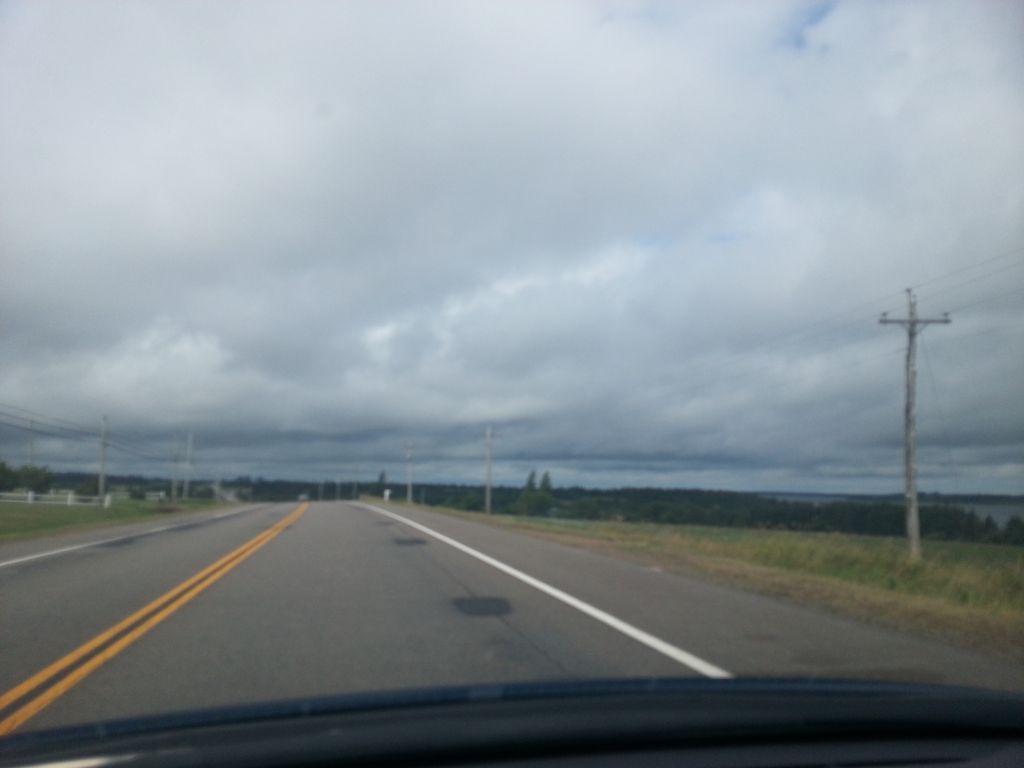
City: charlottetown